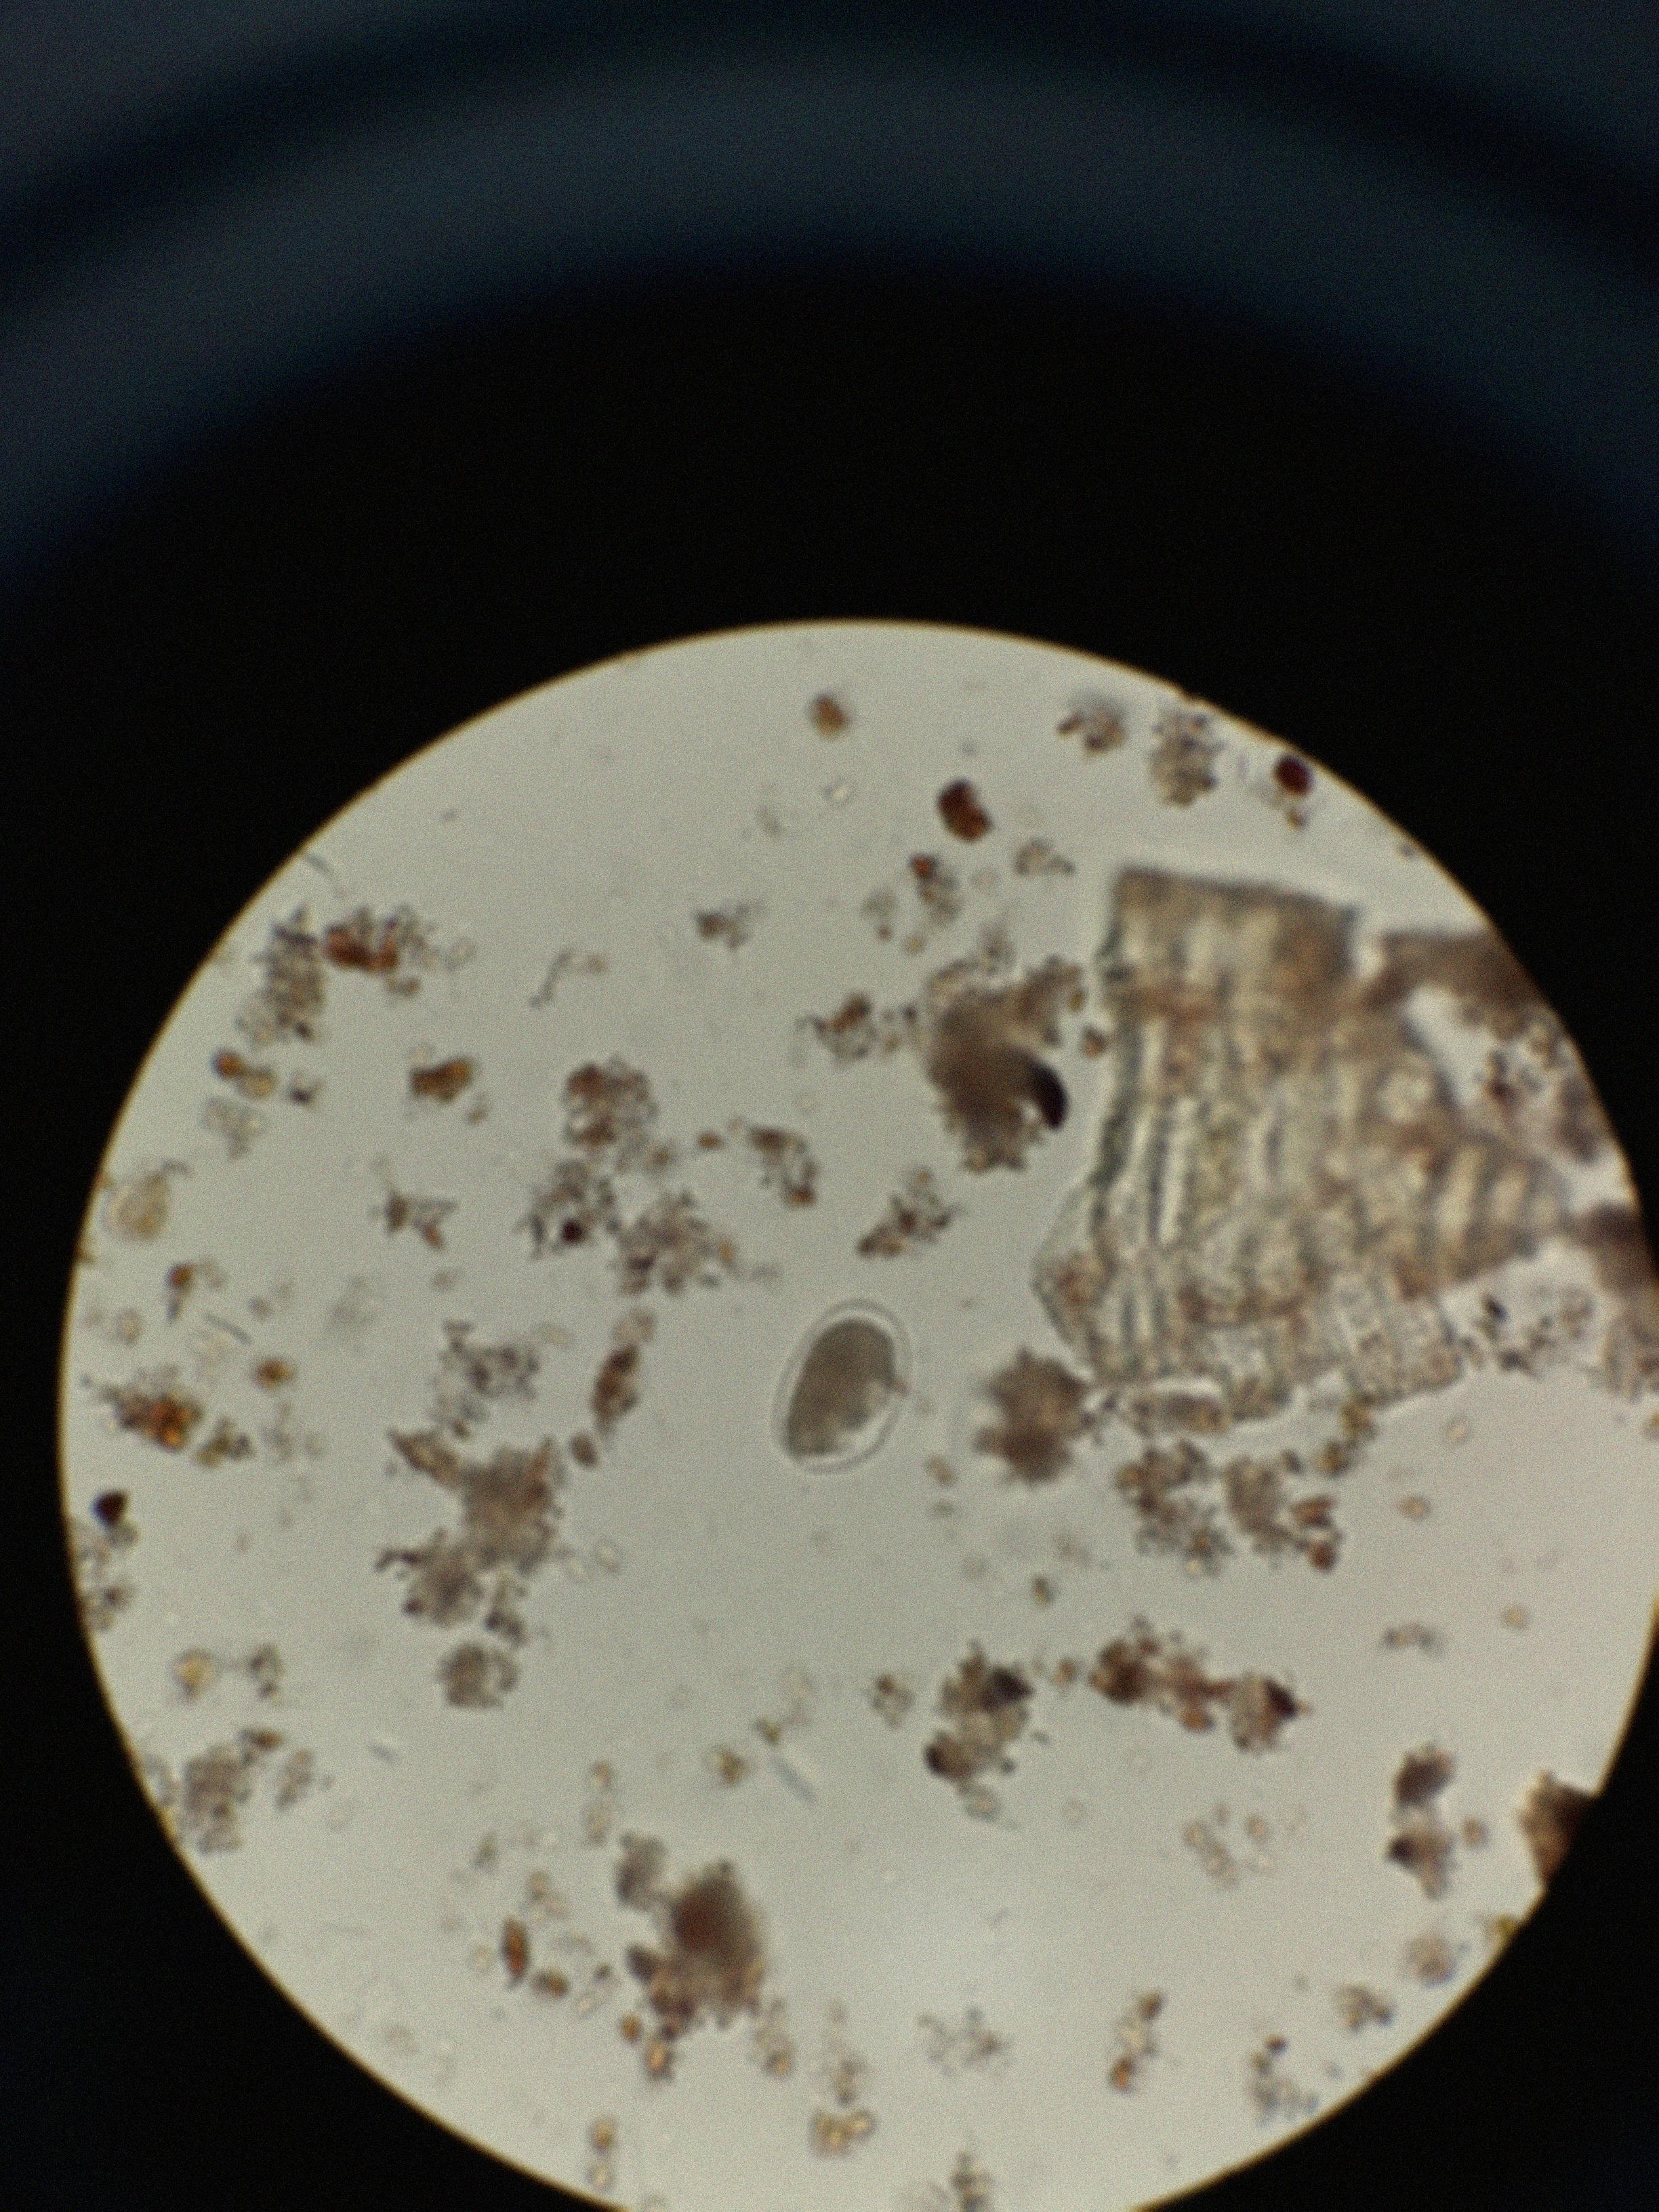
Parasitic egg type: Hookworm egg